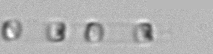
Label: Skeletonema